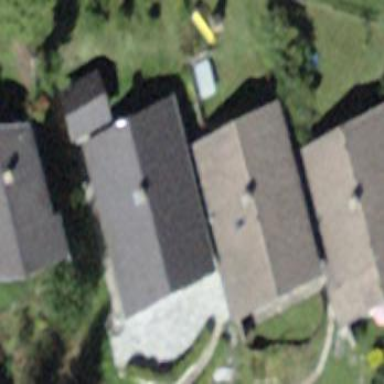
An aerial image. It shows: Simple house.